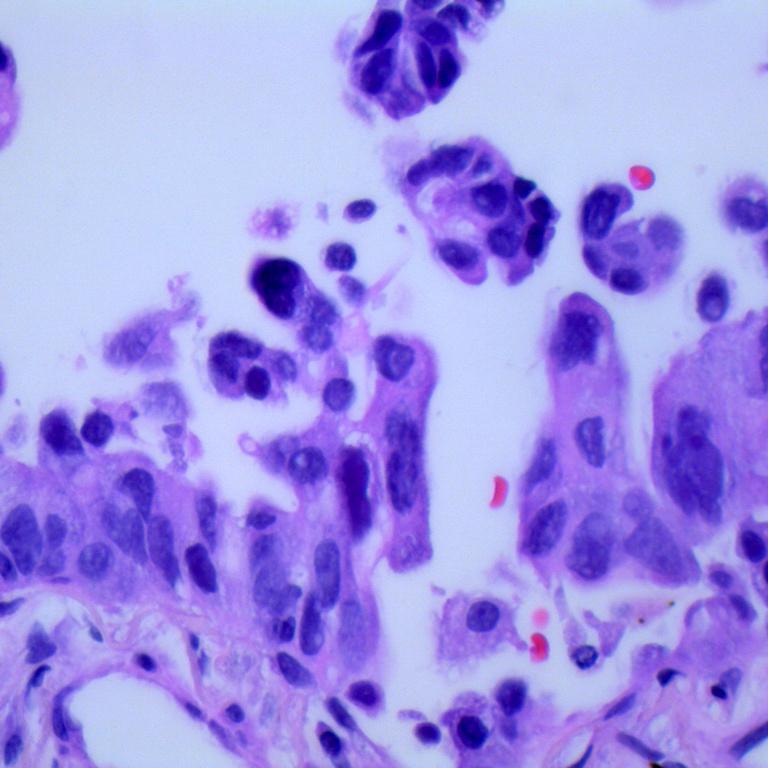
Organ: lung
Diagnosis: adenocarcinomas